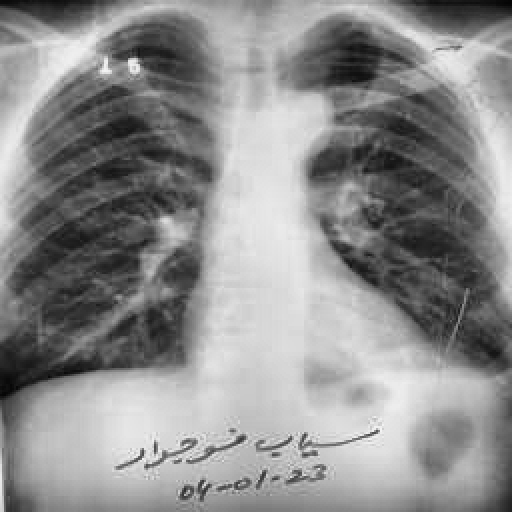
Finding: TUBERCULOSIS